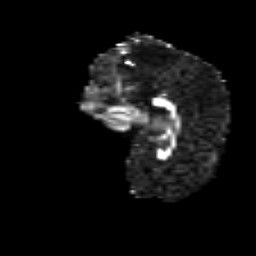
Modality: FA
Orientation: sagittal
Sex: female
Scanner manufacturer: siemens
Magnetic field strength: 3 T
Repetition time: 5 s
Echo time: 0.071 s